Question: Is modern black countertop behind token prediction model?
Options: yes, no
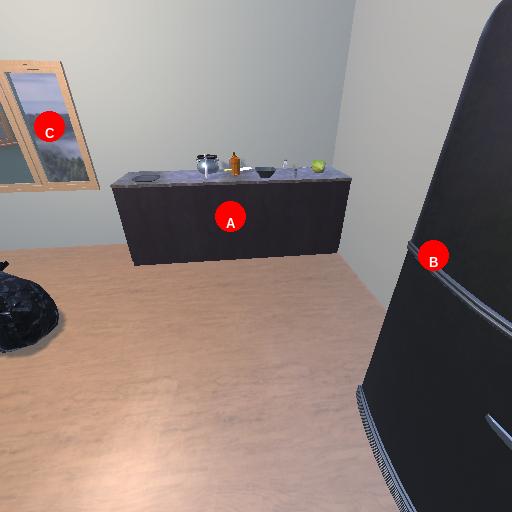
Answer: yes